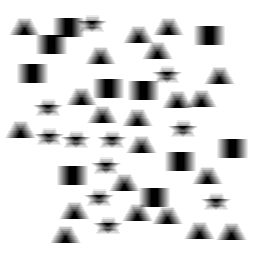
Squares: 10
Triangles: 21
Stars: 11
Total shapes: 42